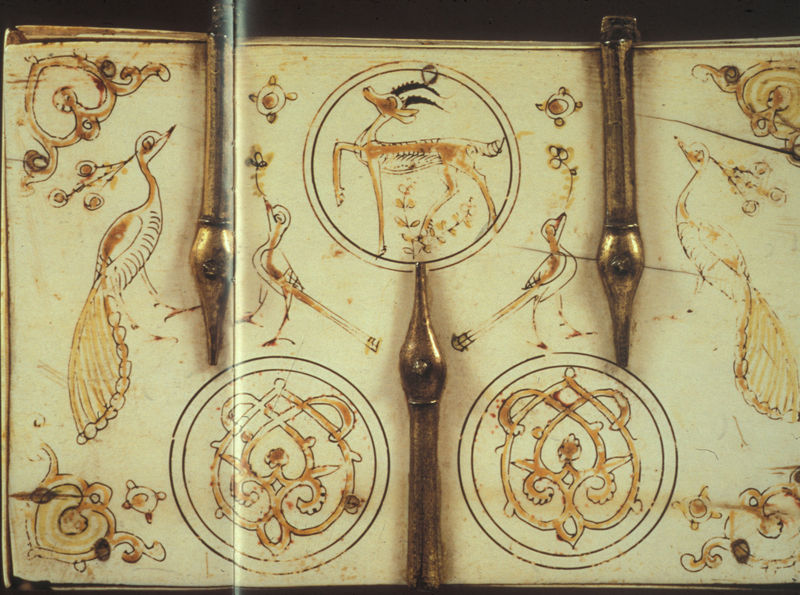
Titel: Kästchen aus Sizilien, bemalt (Detail Deckel)
Standort: Doha (Katar)
Institution: Museum of Islamic Art
Schlagwörter: blätter, dunkel, feder, vogel, weiß, ocker, blumen, braun, hell, holz, marmor, zeichnung, blüten, tier, tiere, beige, malerei, muster, ornament, wand, band, federn, gefieder, rahmen, silber, spitze, natur, vögel, zweige, gold, decke, drei, spitzen, pflanze, pflanzen, kreis, rund, keramik, ranken, schwanz, schnabel, creme, monochrom, linien, weis, füsse, grisaille, rand, dekoration, detail, ornamente, verzierung, metall, bronze, platte, nagel, nägel, bemalt, foto, symetrie, truhe, messing, buch, medaillon, porzellan, vergoldet, symmetrisch, seite, stilisiert, kreise, kiste, schachtel, stempel, pfau, fliese, kachel, kasten, verziert, ornamental, ecken, kunstgewerbe, scharniere, karte, schnörkel, stäbe, hirsch, reh, scharnier, verschlungen, herz, hörner, beschlag, schatulle, geweih, bemalung, gegenstand, kunsthandwerk, pfeil, ziege, glasur, kästchen, islam, symetrisch, beschläge, elfenbein, motive, sprünge, keltisch, steinbock, antilope, schmuckkästchen, gazelle, pfaue, pfauen, schließen, klammer, flechtband, geissbock, hirch, hörnner, sizilianisches kästchen, spangen, schnörksel, pfil, ornament#, wiedehopf, verschnörkelungen, m;alerei